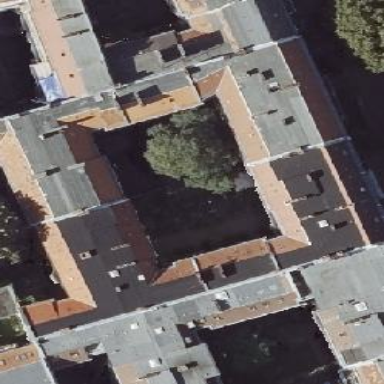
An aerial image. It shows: Grey gambrel roof on apartment building.